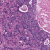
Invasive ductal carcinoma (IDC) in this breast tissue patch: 0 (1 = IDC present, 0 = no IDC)